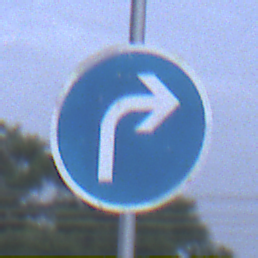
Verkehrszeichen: VorgeschriebeneFahrtrichtungRechts
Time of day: SunriseSunset
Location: Outdoor (Suburban)
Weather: PartlyCloudy
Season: NotSpecified
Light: Natural